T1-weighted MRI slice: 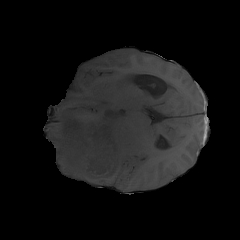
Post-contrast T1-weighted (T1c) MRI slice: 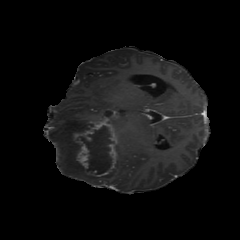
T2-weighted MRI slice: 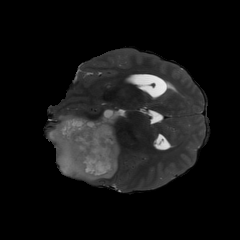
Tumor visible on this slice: yes